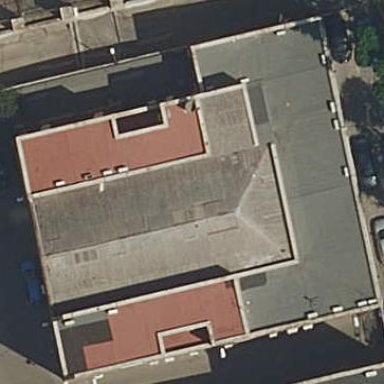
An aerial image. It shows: Industrial building.